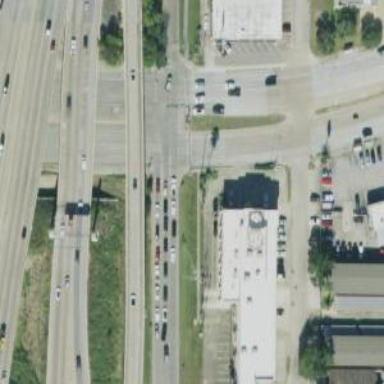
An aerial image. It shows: Secondary road with frontage road alongside.